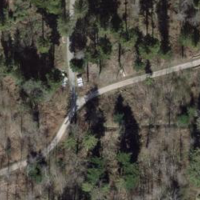
EUNIS habitat code: 41
Species observed at this site:
Sambucus racemosa